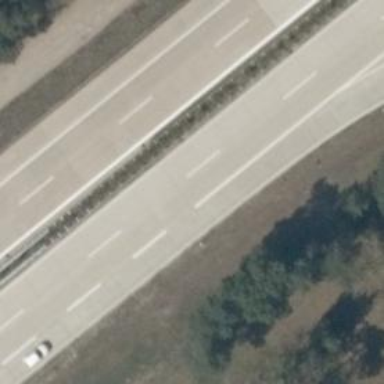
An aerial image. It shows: Motorway junction.